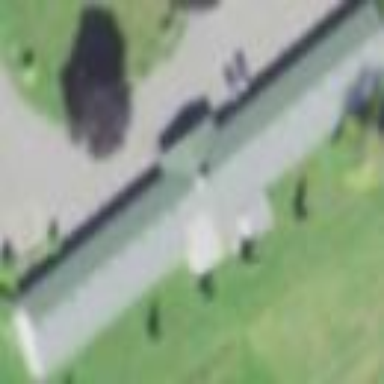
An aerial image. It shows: Motel building.